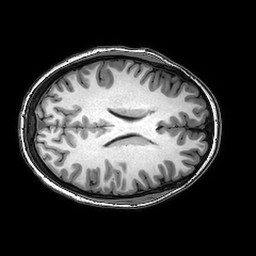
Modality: T1w
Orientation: axial
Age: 25
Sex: male
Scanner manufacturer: philips
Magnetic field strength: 3 T
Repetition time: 0.008222 s
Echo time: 0.00377 s